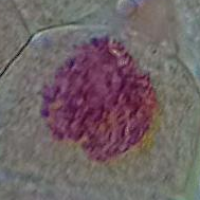
Label: prophase